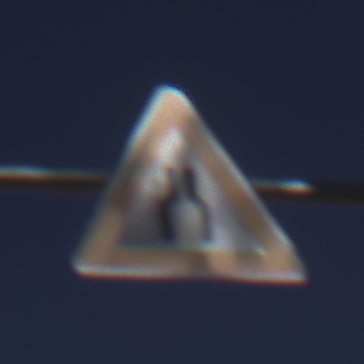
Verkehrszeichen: VerengteFahrbahn
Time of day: Midday
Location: Outdoor (Nature)
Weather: Clear
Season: NotSpecified
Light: Natural